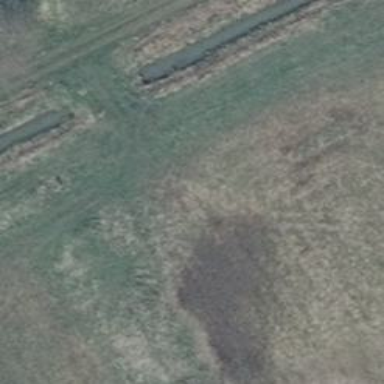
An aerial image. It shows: Grass-covered track bridge.